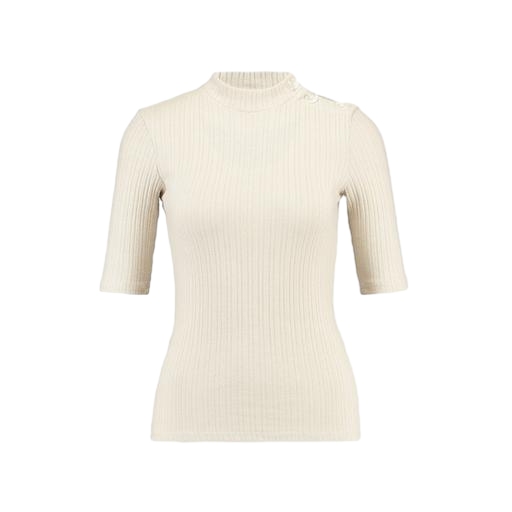
high-neck ribbed-jersey t-shirt, high-neck top, mock-turtleneck top, white background